Interaction volume radius: 10 \u00c5
Interaction volume height: 35 \u00c5
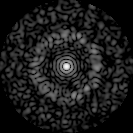
Disorder parameter: 0.8449